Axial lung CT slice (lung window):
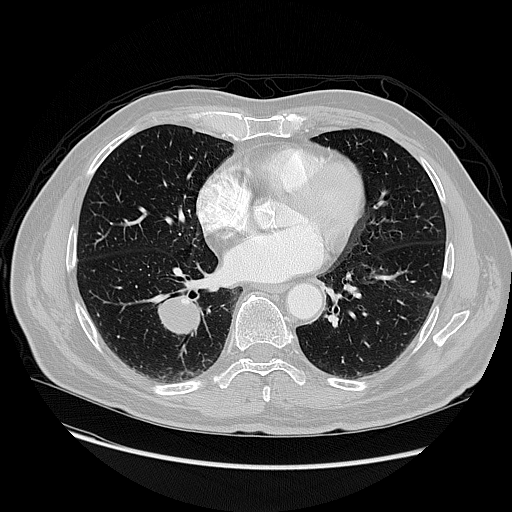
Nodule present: no